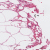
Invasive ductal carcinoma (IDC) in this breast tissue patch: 0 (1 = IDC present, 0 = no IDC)